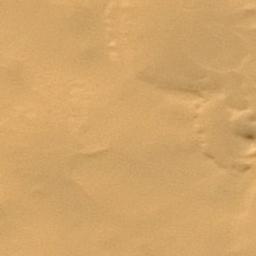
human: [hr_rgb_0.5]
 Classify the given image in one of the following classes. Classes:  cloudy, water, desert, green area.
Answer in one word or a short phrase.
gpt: desert